Aerial crown-view tile of a tropical tree (Barro Colorado Island, Panama), acquired 20250715:
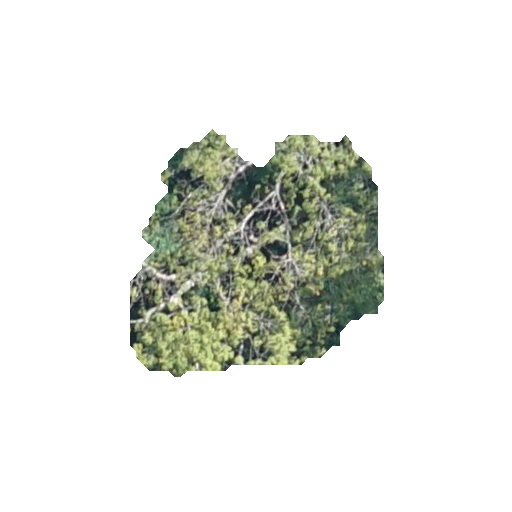
Species: Sterculia apetala
GBIF accepted scientific name: Sterculia apetala
Crown area: 71.803 m²